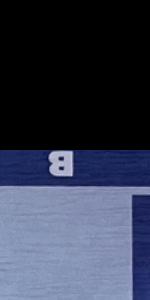
Label: Empty